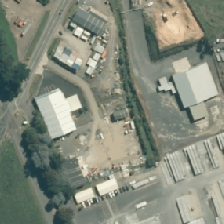
Land cover: urban_build_up